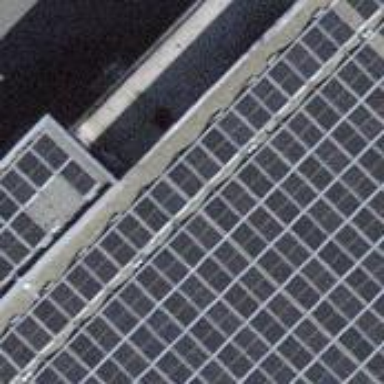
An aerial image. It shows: Solar power generator utilizing photovoltaic technology with solar photovoltaic panels.